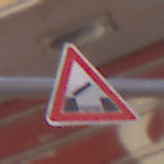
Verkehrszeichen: BeweglicheBruecke
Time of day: MorningAfternoon
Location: Outdoor (Urban)
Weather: Clear
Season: NotSpecified
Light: Natural